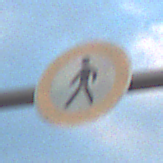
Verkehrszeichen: VerbotFussgaenger
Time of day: SunriseSunset
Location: Outdoor (Nature)
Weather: PartlyCloudy
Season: NotSpecified
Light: Natural